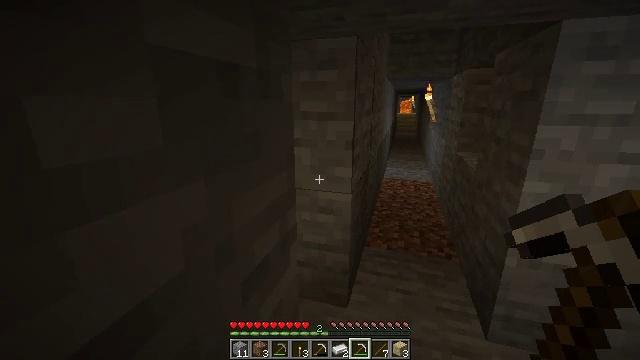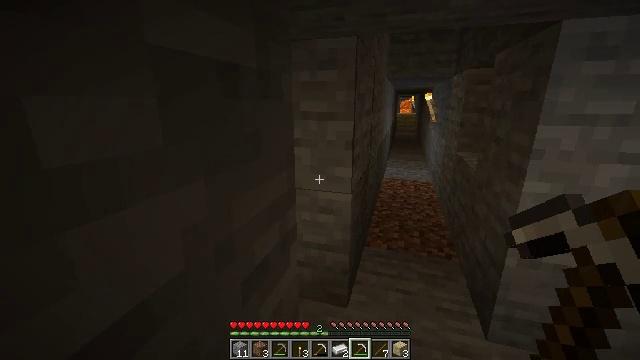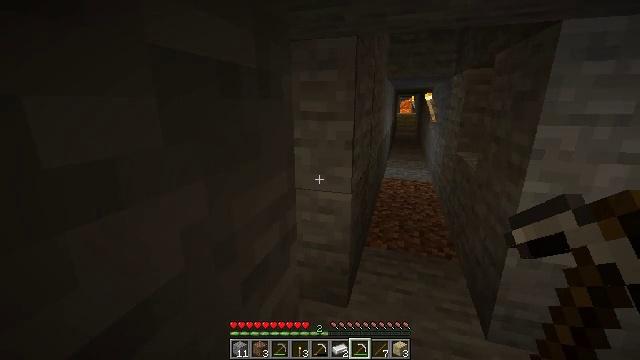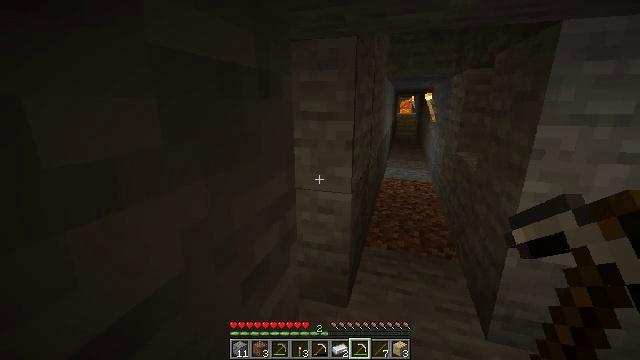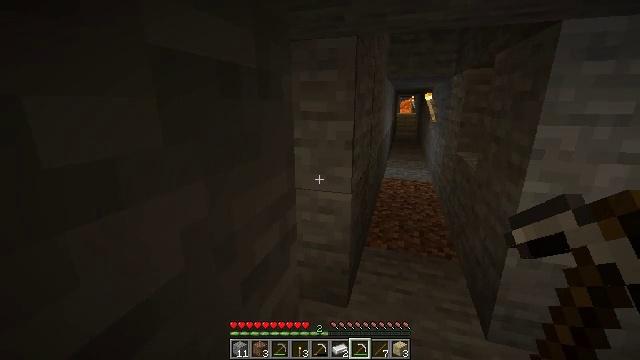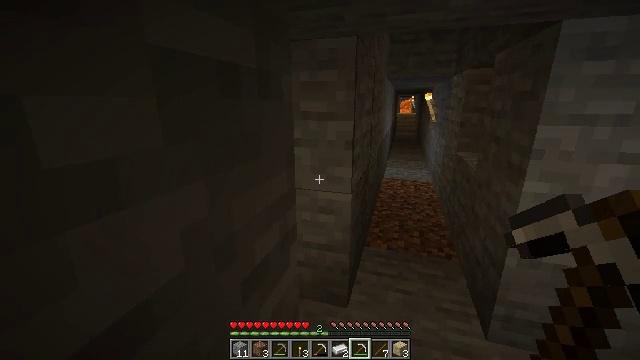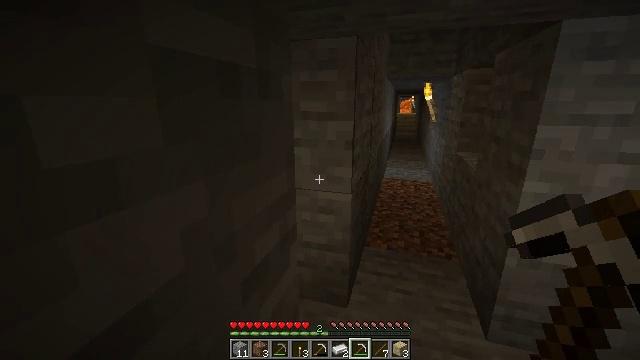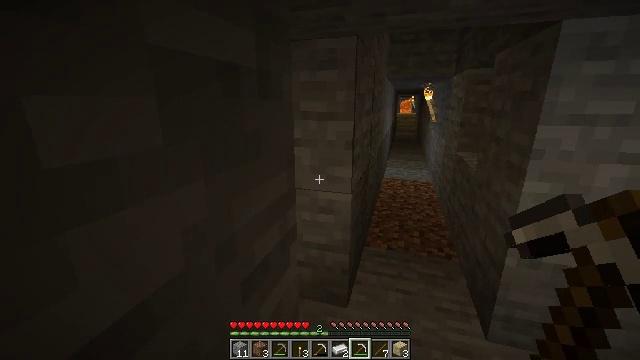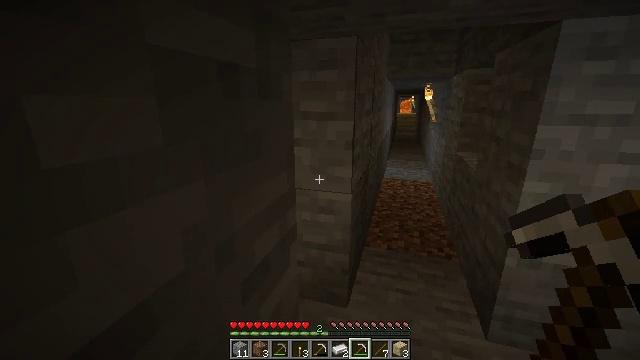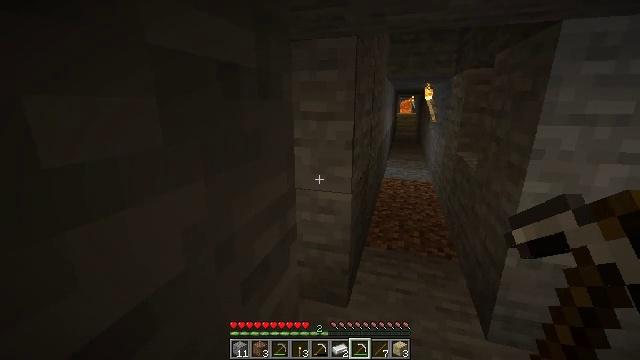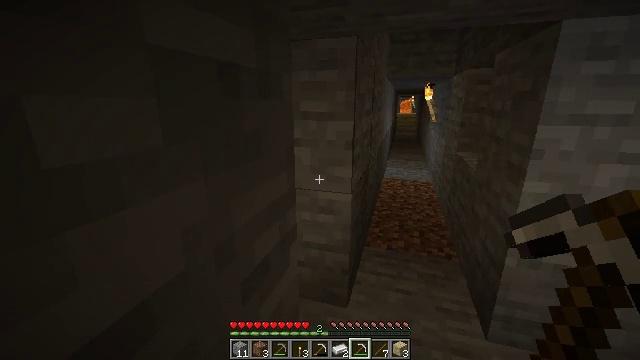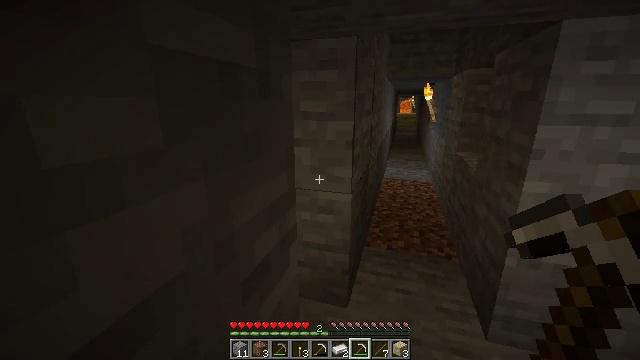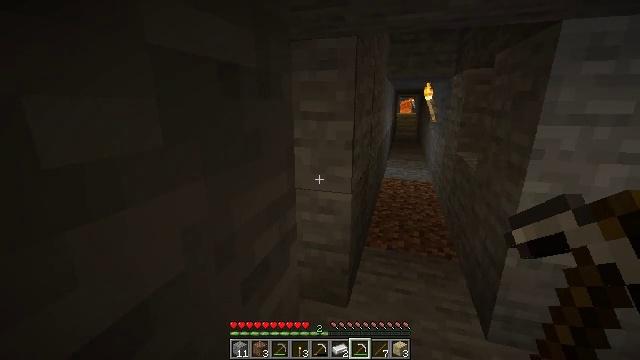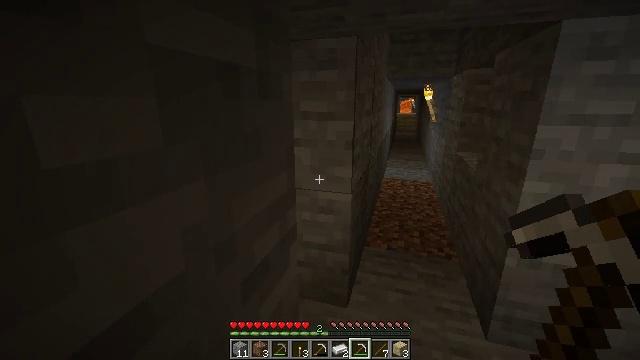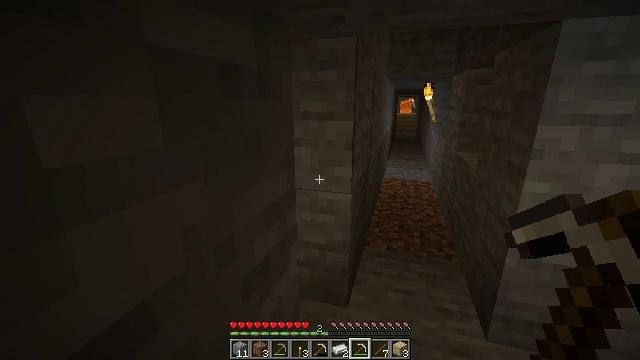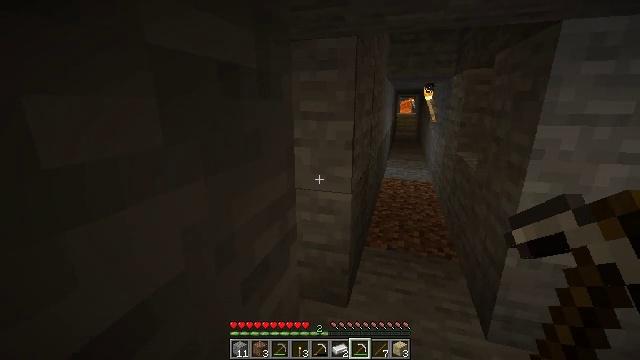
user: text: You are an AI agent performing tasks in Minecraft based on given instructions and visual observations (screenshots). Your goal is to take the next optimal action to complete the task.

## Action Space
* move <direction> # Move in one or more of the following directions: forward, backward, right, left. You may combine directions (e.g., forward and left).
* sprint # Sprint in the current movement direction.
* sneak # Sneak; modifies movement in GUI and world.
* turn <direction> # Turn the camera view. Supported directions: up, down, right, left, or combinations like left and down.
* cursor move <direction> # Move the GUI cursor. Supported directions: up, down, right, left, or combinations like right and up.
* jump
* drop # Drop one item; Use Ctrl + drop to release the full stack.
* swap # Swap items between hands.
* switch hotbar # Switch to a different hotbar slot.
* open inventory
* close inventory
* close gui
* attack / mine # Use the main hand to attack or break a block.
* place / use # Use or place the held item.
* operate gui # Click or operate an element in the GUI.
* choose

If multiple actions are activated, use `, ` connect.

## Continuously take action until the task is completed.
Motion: motion action
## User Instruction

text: Attack the birch planks to recycle them.
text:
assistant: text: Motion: no_op
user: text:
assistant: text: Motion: no_op
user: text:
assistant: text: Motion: no_op
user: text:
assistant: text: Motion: no_op
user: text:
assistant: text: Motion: no_op
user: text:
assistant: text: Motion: no_op
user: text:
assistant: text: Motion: no_op
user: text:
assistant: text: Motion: no_op
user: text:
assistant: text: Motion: no_op
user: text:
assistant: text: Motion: no_op
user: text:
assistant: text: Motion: no_op
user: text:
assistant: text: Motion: no_op
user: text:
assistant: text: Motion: no_op
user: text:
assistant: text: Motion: no_op
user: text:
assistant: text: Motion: no_op
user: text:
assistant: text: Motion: no_op
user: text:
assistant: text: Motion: no_op
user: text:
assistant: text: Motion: no_op
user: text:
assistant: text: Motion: no_op
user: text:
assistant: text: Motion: no_op
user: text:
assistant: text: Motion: no_op
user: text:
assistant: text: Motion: no_op
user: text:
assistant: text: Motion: no_op
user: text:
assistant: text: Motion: no_op
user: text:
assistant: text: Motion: no_op
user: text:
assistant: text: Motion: no_op
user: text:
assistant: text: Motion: no_op
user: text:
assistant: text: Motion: no_op
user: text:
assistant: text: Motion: no_op
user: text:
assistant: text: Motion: turn right